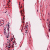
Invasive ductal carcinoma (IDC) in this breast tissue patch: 0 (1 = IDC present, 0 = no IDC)